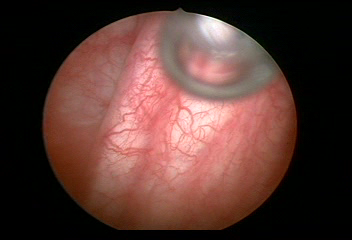
Modality: WLC
Class: Normal mucosa
Bladder cancer association: No